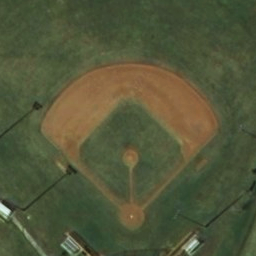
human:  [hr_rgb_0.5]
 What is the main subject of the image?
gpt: baseball diamond